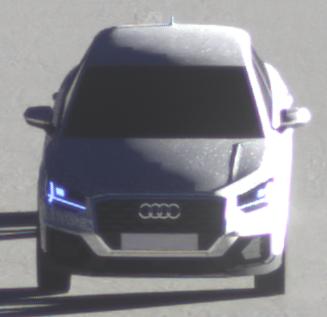
Make: Audi
Model: Q2
Model produced from: 2016
Model produced until: 2020
Doors: 5
Color: white
Road condition: dry road
Daytime: sunrise or sunset
Contrast: high contrast